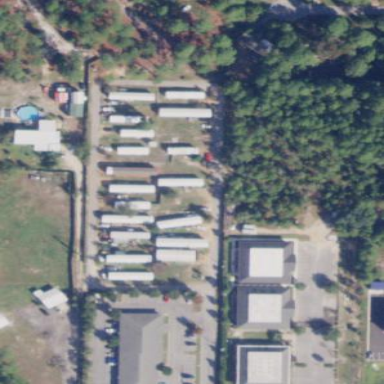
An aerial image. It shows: Residential area known as trailer park.